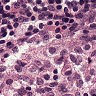
Metastatic tissue present: no